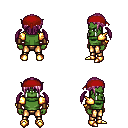
a pixel art fantasy rpg character, male body template, orc, green skin, gold arm armor, gold greaves, pink twin-tailed hairstyle, red bandana, leather bracers, gold boots, four views (front, back, left, right), 2x2 character sprite sheet, small pixel art, hard edges, no anti-aliasing